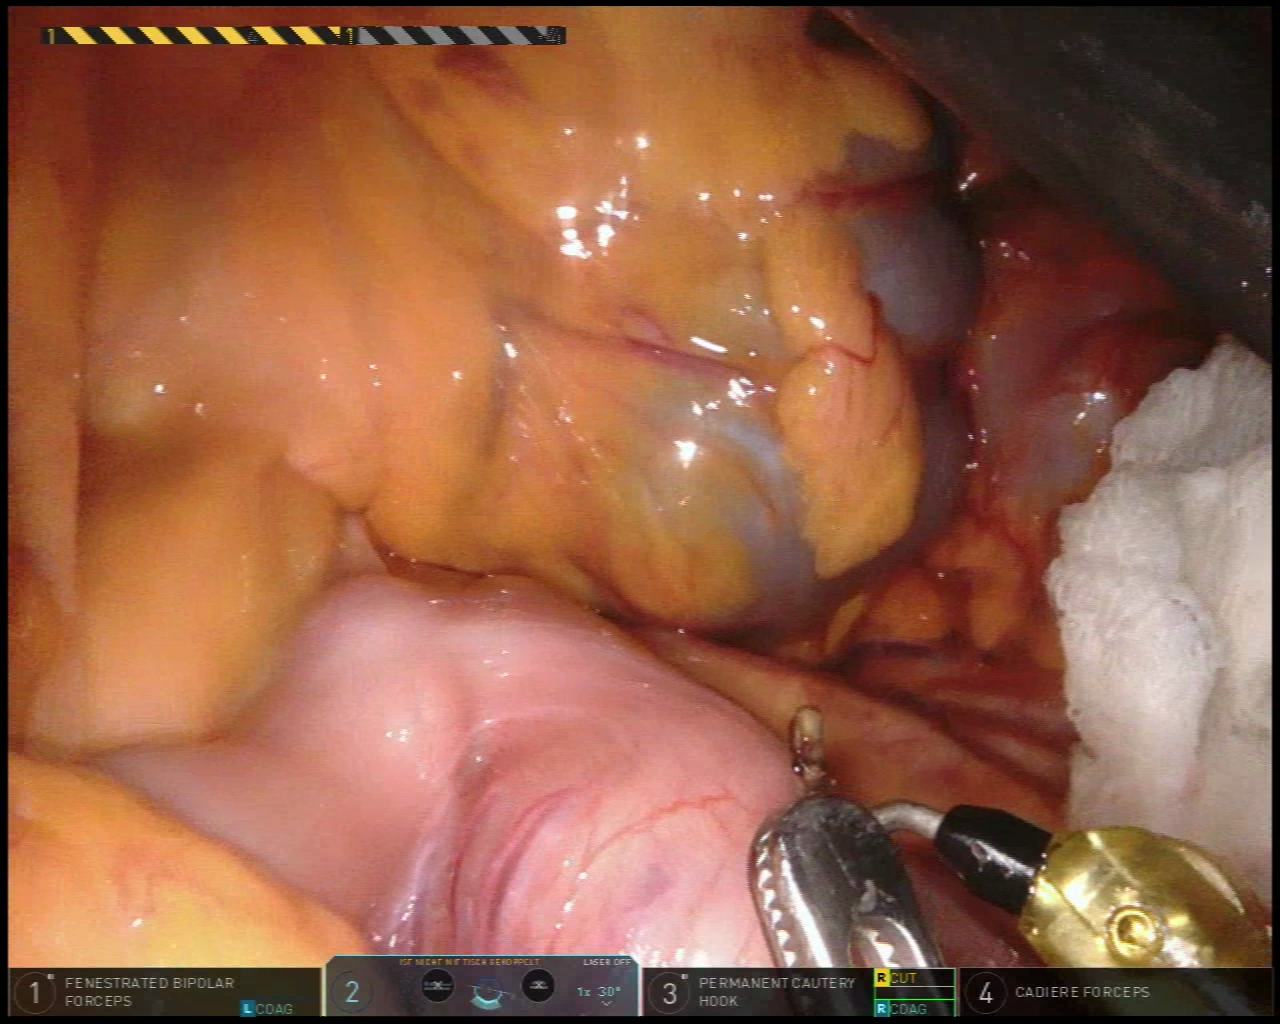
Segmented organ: colon
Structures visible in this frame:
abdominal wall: no
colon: yes
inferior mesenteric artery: no
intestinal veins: no
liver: no
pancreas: no
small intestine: yes
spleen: no
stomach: no
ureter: no
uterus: no
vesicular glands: no